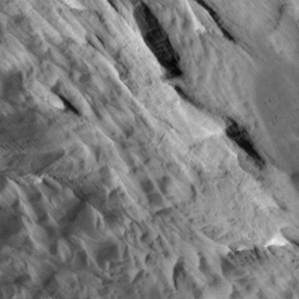
Label: non_frost